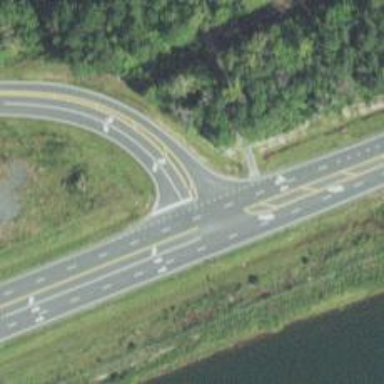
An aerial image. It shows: Road with stop sign.